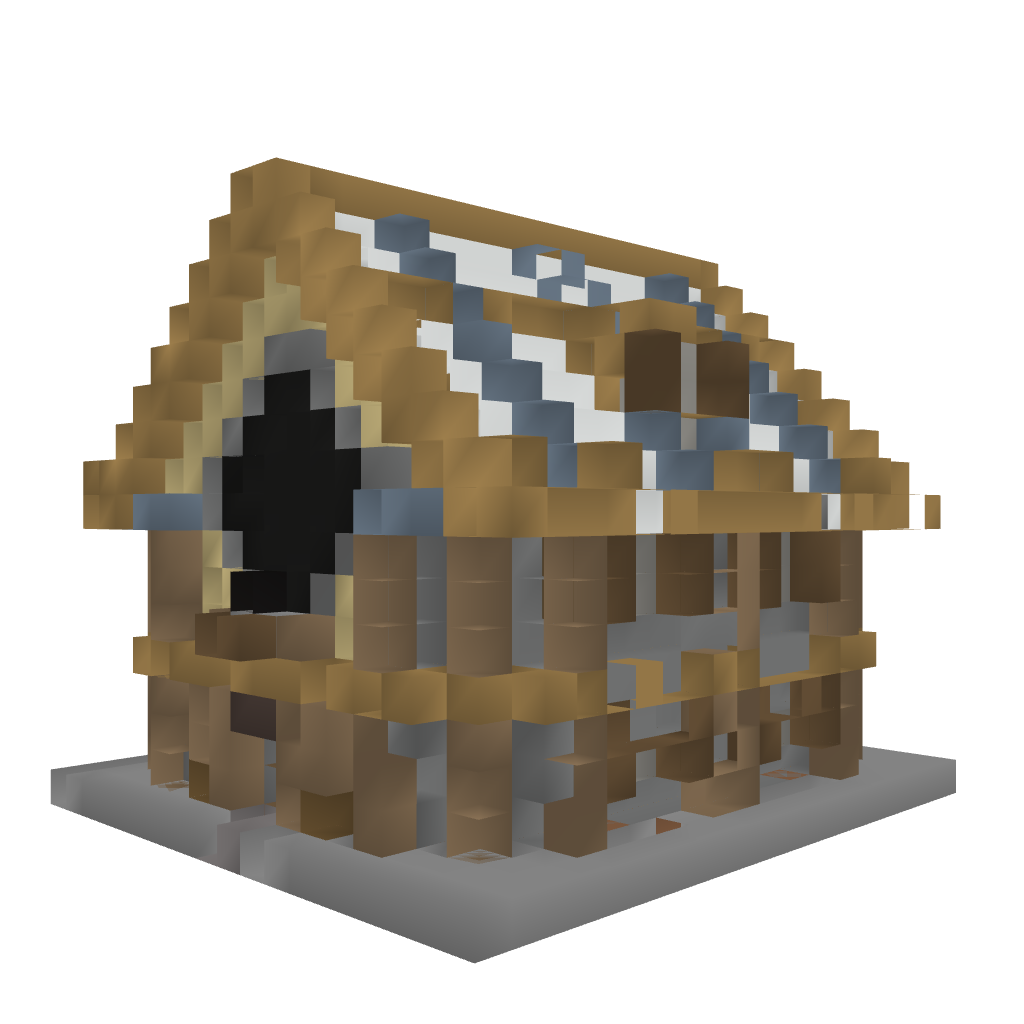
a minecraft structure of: House #3